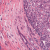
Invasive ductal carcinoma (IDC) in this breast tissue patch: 1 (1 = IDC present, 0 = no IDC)